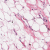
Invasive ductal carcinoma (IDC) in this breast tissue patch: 0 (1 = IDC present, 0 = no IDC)